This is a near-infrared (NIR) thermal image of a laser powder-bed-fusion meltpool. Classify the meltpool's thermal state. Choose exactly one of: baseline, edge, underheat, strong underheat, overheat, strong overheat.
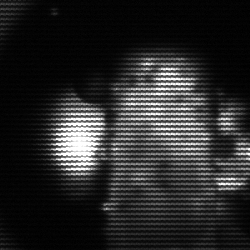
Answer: strong underheat